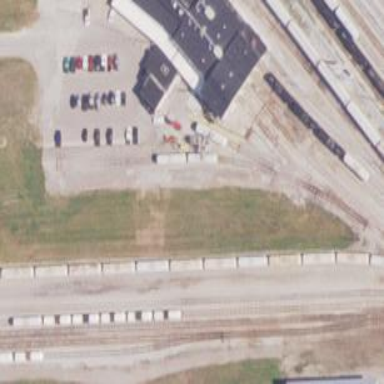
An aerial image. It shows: Rail spur service.